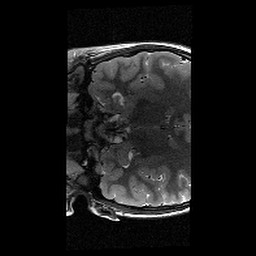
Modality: T2w
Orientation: coronal
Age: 10
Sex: female
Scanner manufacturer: siemens
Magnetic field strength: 3 T
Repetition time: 9.23 s
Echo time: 0.067 s